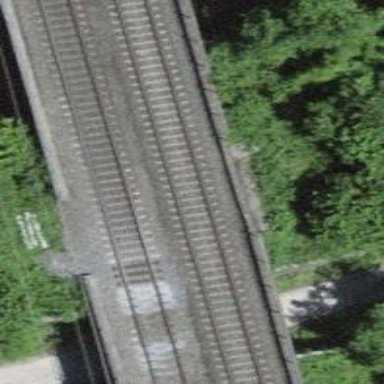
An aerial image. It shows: Railway bridge with electrified tracks and single rail.